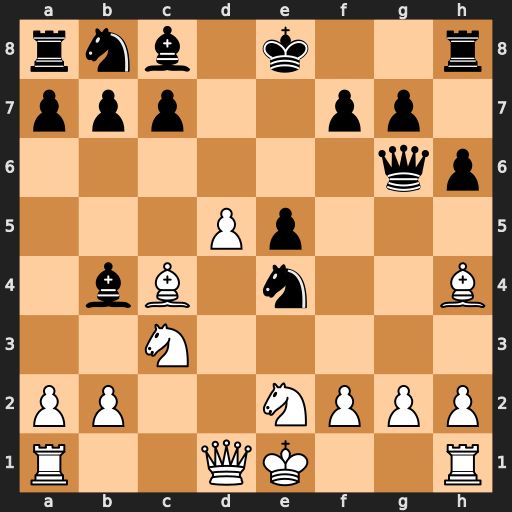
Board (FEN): rnb1k2r/ppp2pp1/6qp/3Pp3/1bB1n2B/2N5/PP2NPPP/R2QK2R
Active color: w
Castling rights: KQkq
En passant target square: -
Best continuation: Qa4+ Bd7 Qxb4